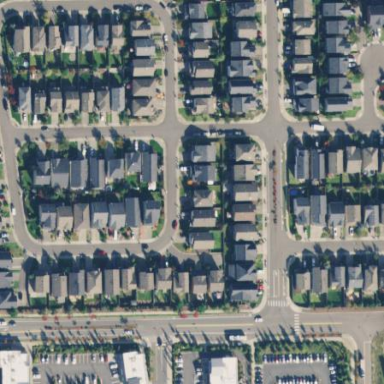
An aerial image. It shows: Residential neighbourhood.